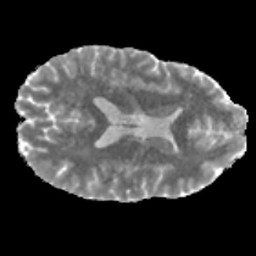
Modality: MD
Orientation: axial
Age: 46
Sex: male
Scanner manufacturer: ge
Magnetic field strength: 3 T
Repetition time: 3.335 s
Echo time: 0.0868 s